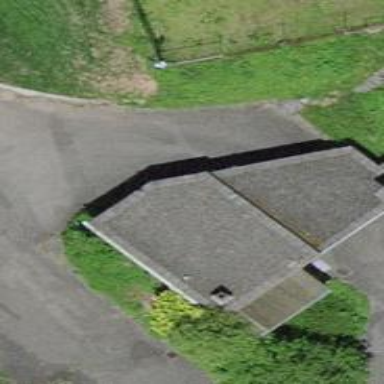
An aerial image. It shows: View of roof of building.